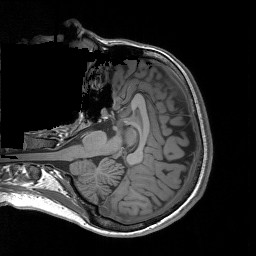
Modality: T1w
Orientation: axial